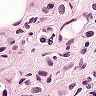
Metastatic tissue present: yes